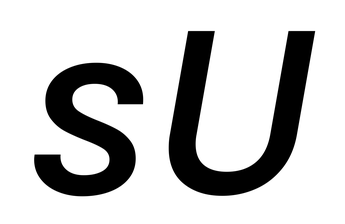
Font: Poppins-MediumItalic